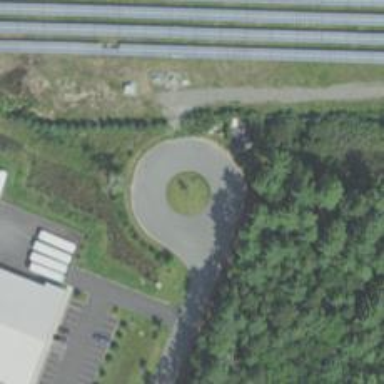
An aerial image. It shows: Turning loop on the road.